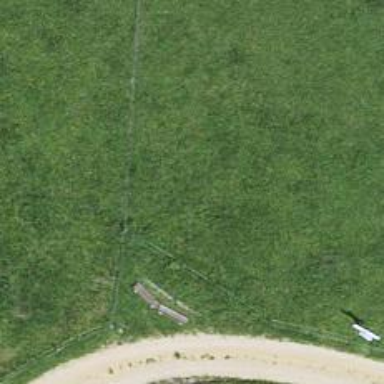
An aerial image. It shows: Bench.